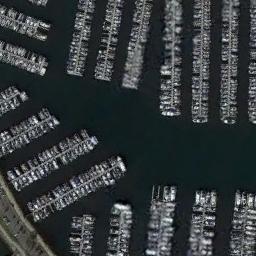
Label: harbor